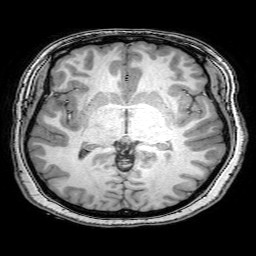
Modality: T1w
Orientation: coronal
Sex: female
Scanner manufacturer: philips
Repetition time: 0.008137 s
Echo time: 0.00372 s